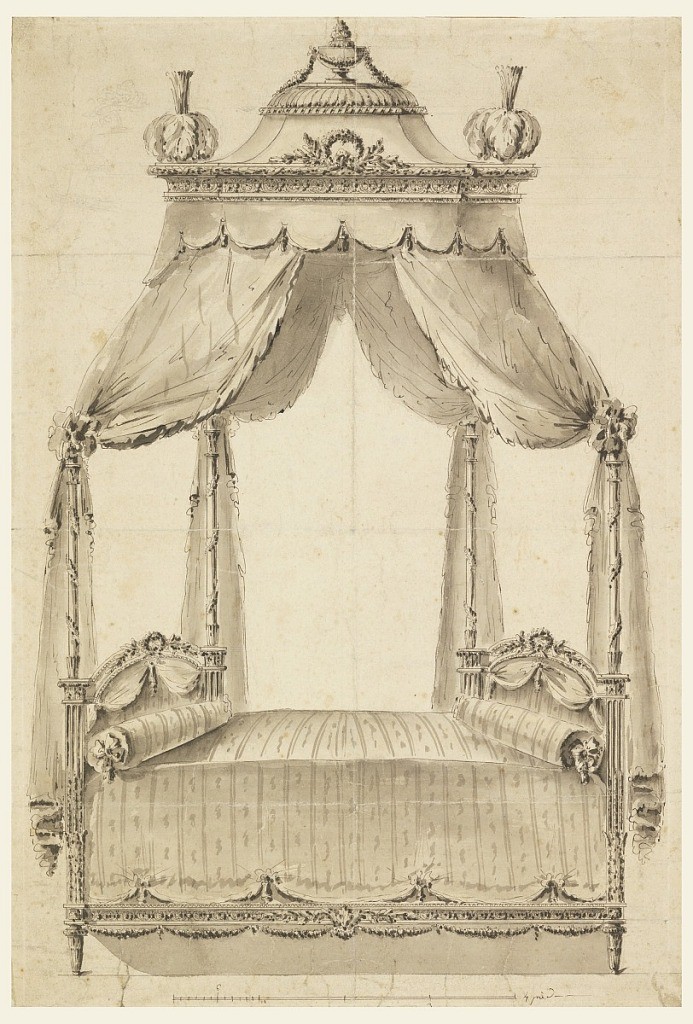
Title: Design for a Bed
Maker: Richard de Lalonde, French, active 1780–96
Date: ca. 1785
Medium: Pen and ink, brush and watercolor, graphite on paper
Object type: Drawing
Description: Canopy supported by four posts; upon the corners are bunches of feathers; an urn above and scale below.